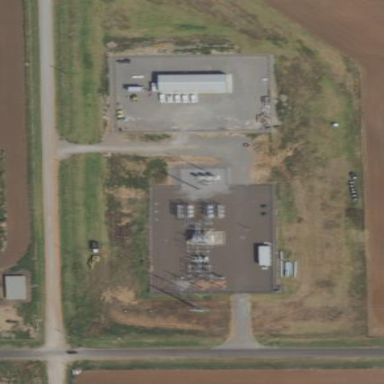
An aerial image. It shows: Generation substation.